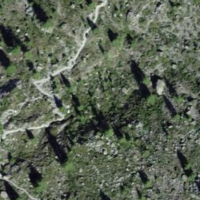
EUNIS habitat code: 31
Species observed at this site:
Podisma pedestris